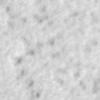
Label: no_change